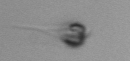
Label: Apedinella